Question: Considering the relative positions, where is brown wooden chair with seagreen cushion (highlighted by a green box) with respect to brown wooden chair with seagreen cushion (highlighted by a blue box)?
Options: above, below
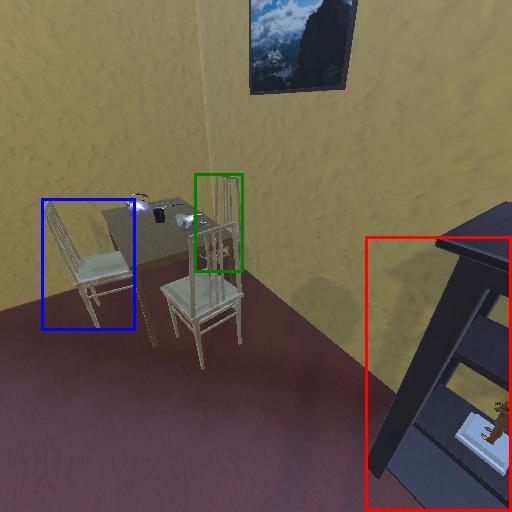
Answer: above